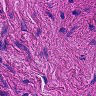
Metastatic tissue present: no